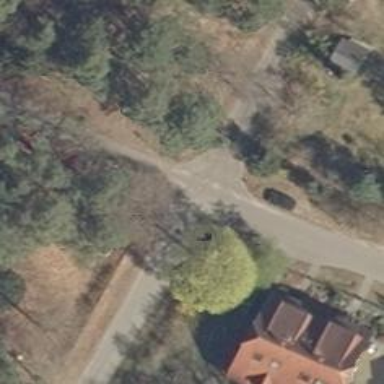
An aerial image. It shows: Asphalt road in residential area with opposite cycleway.